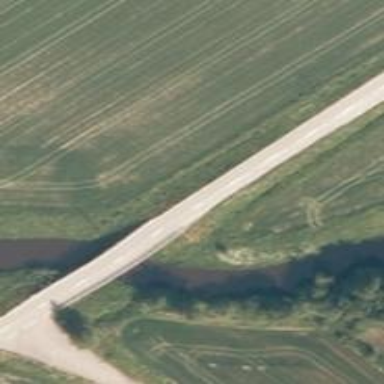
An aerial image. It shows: Tertiary road on beam bridge.